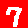
Digit: 7